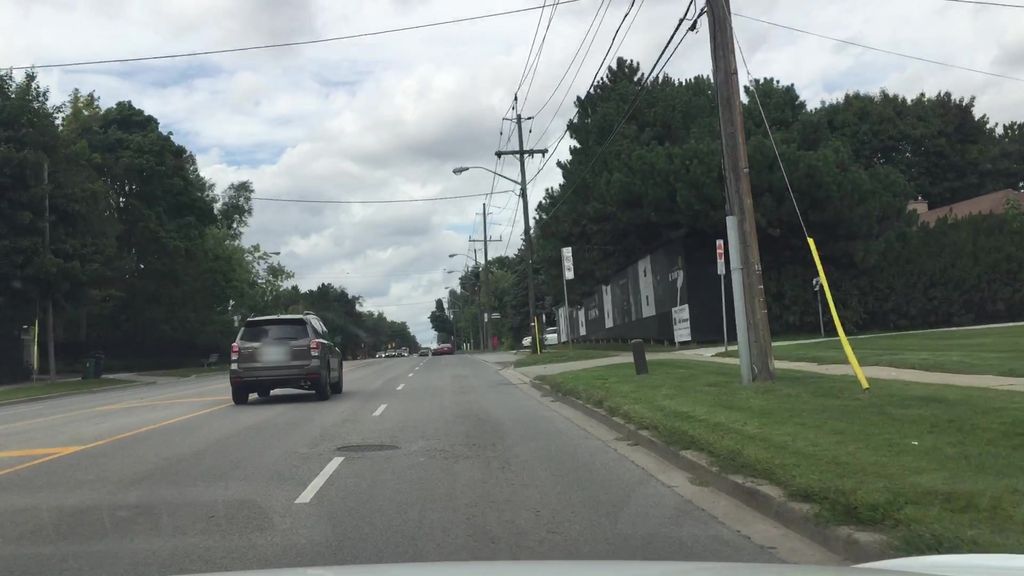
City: toronto